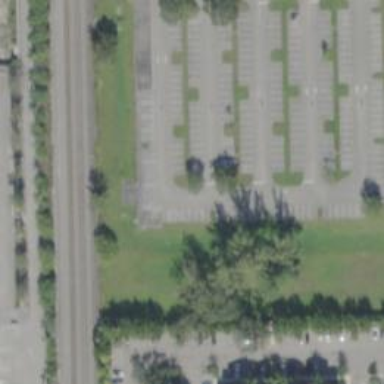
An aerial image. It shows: Parking space is available.